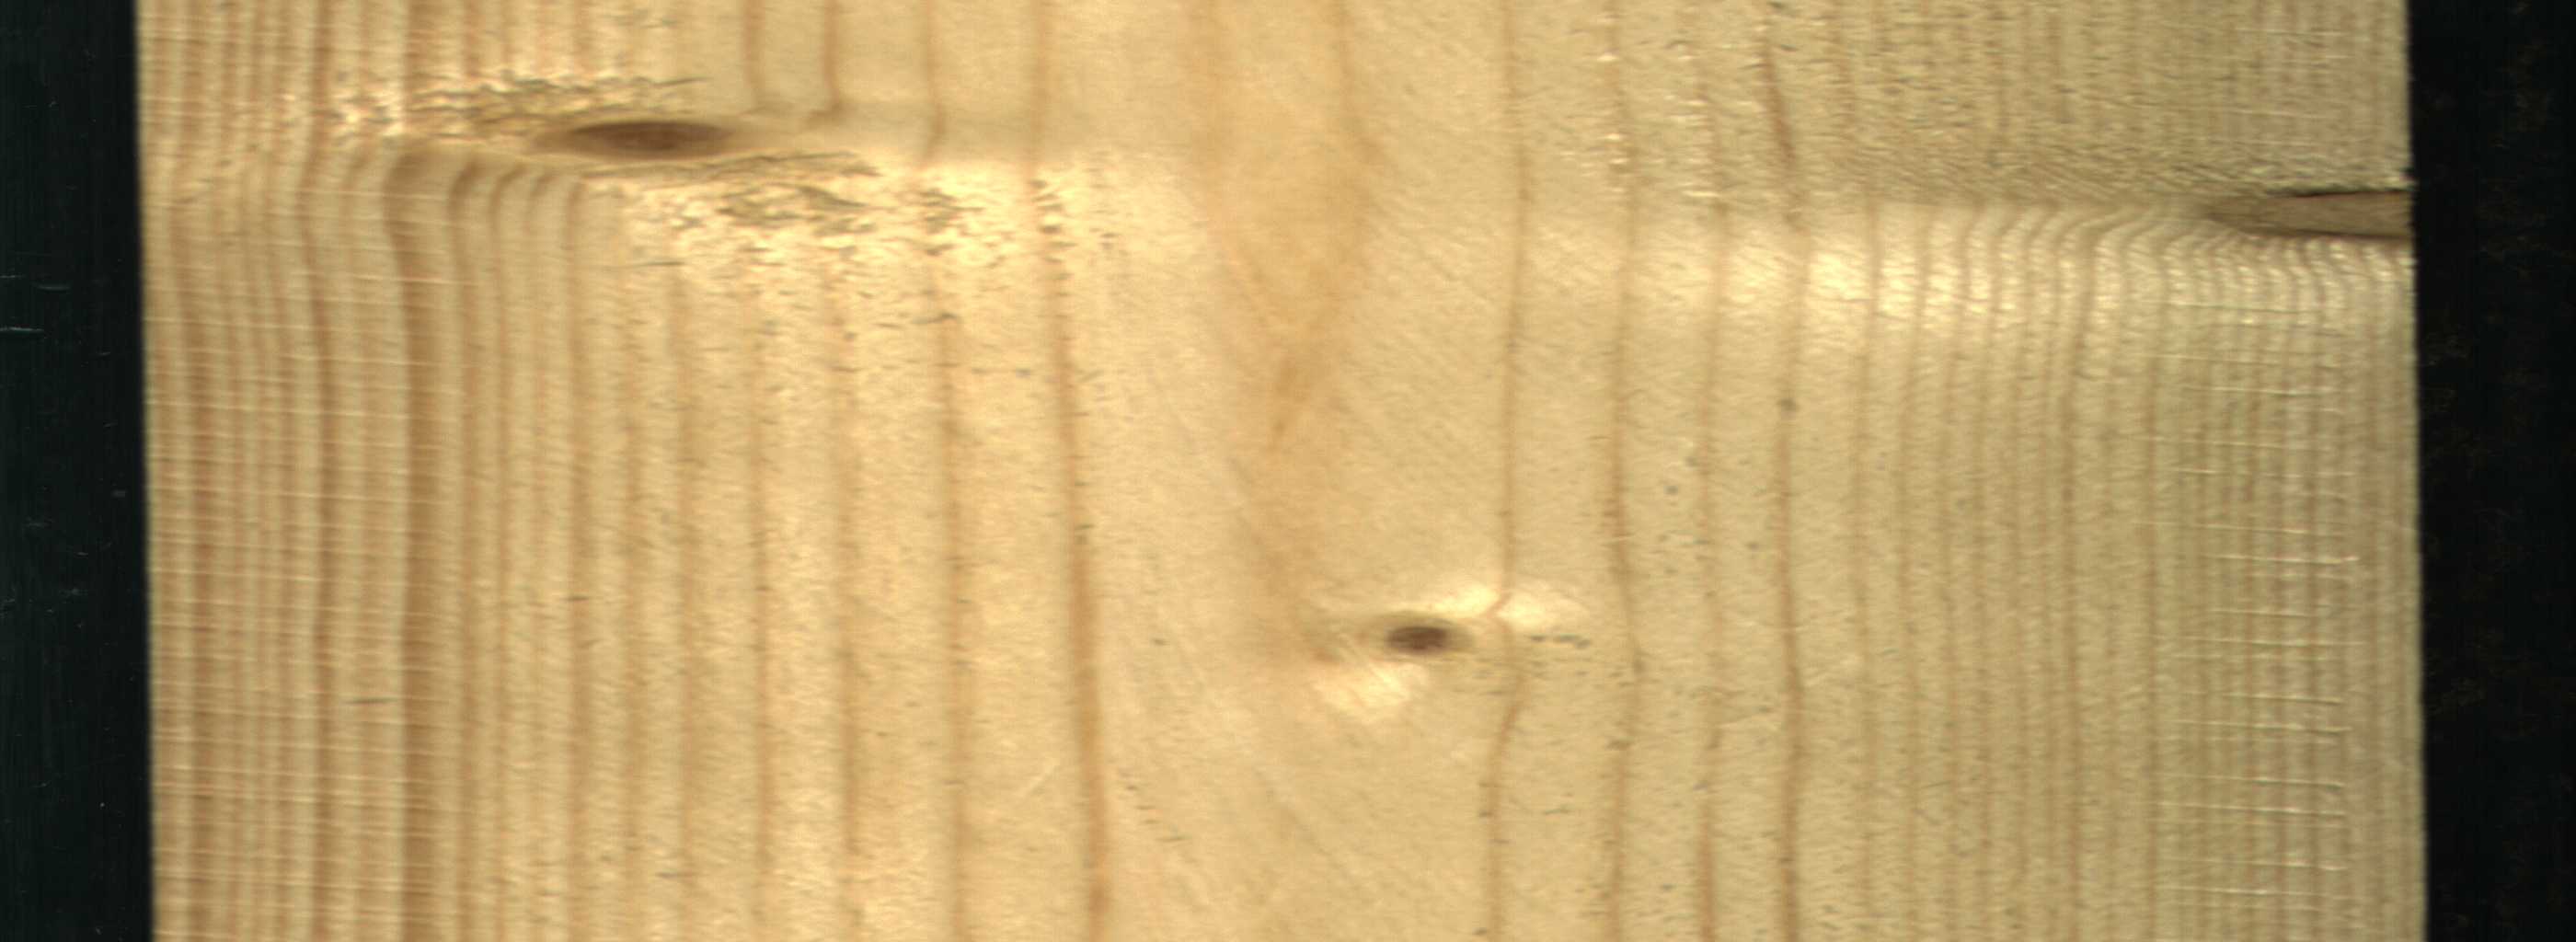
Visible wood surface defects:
Live_Knot
Live_Knot
Live_Knot